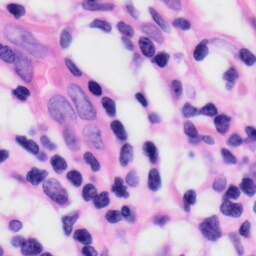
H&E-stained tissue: Skin